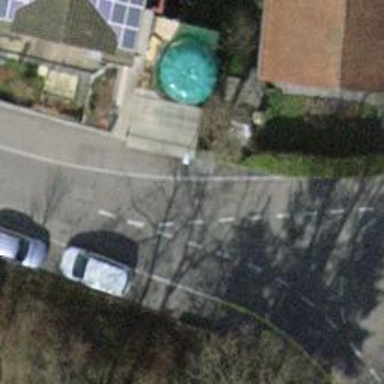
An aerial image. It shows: Residential road with parking lane on the right side.